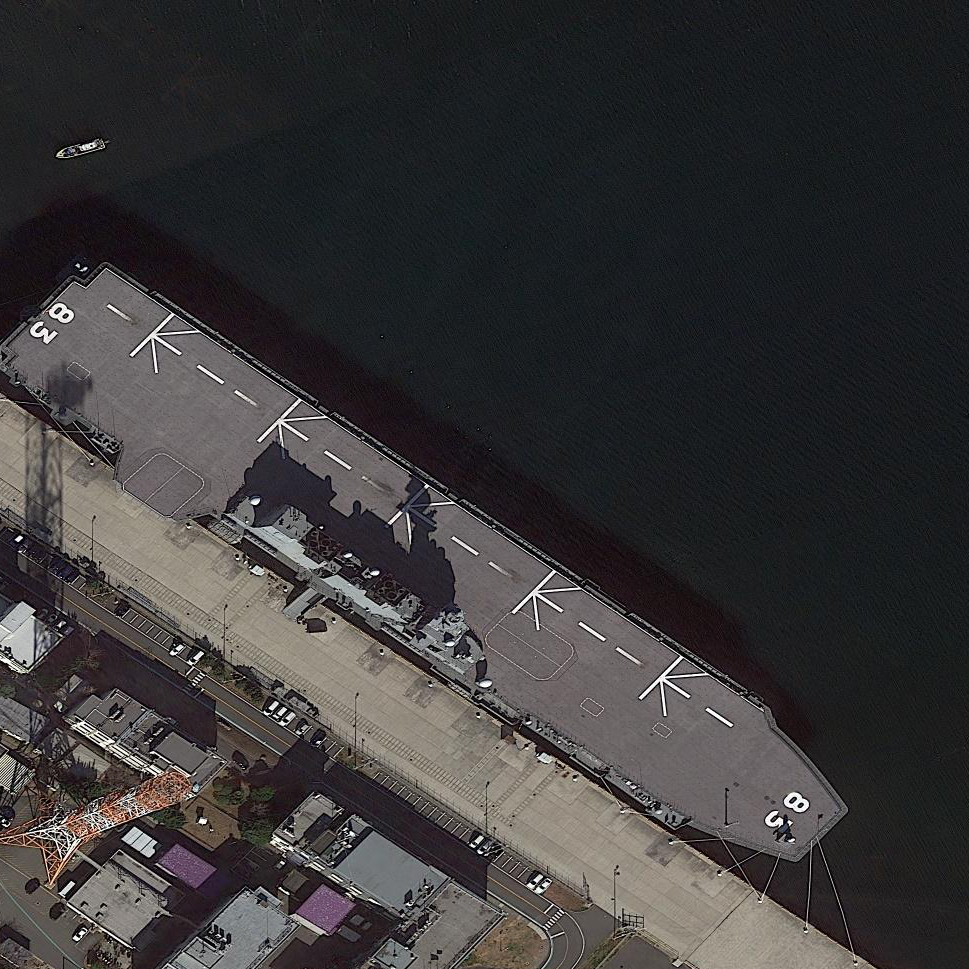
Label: Lzumo-class_helicopter_destroyer